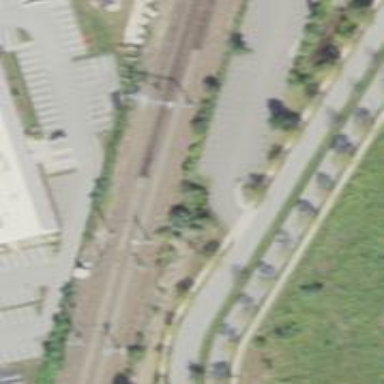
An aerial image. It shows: Railway track with contact line for electrification.